Aerial crown-view tile of a tropical tree (Barro Colorado Island, Panama), acquired 20250512:
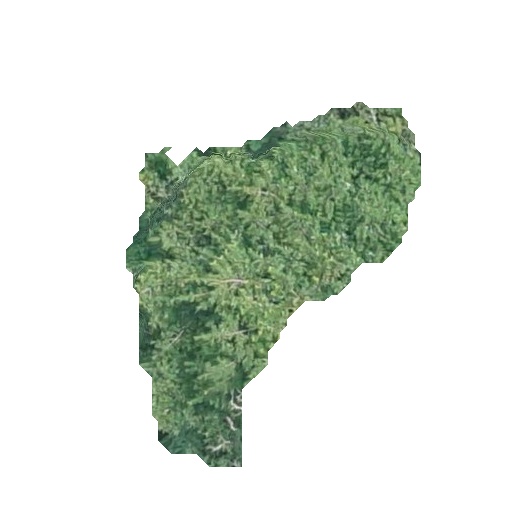
Species: Virola surinamensis
GBIF accepted scientific name: Virola surinamensis
Crown area: 88.566 m²